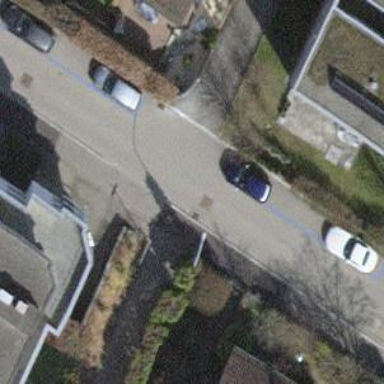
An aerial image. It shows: Asphalt cycleway.